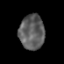
Tissue: prostate
Cell type: T cells
Senescence score: 0.2803
Nuclear area (px): 852
Mean DAPI intensity: 94.744